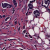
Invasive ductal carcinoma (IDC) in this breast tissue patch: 1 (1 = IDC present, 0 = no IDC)